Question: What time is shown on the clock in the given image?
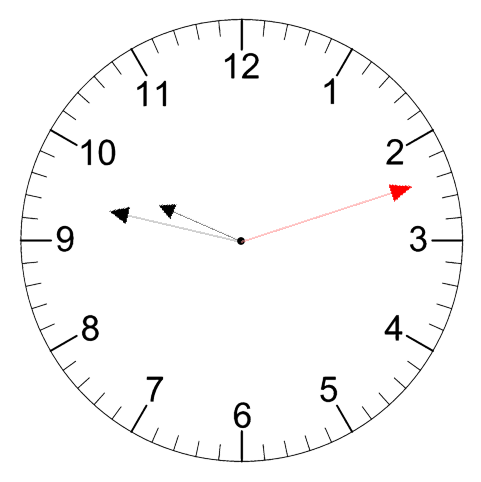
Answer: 09:47:12